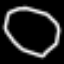
Label: octagon